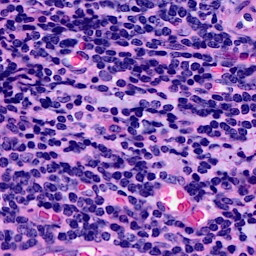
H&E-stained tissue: Breast